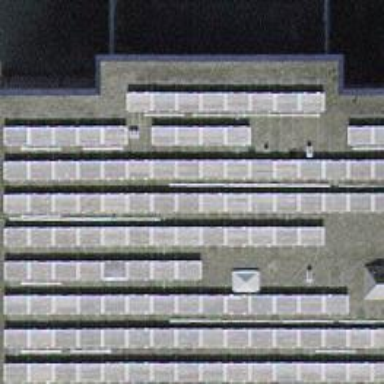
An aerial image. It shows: Solar photovoltaic panel generator placed on roof.